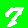
Digit: 7